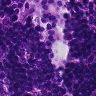
Metastatic tissue present: no